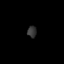
Tissue: prostate
Cell type: T cells
Senescence score: 0.8068
Nuclear area (px): 102
Mean DAPI intensity: 52.902